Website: home-depot
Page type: customer-info-address
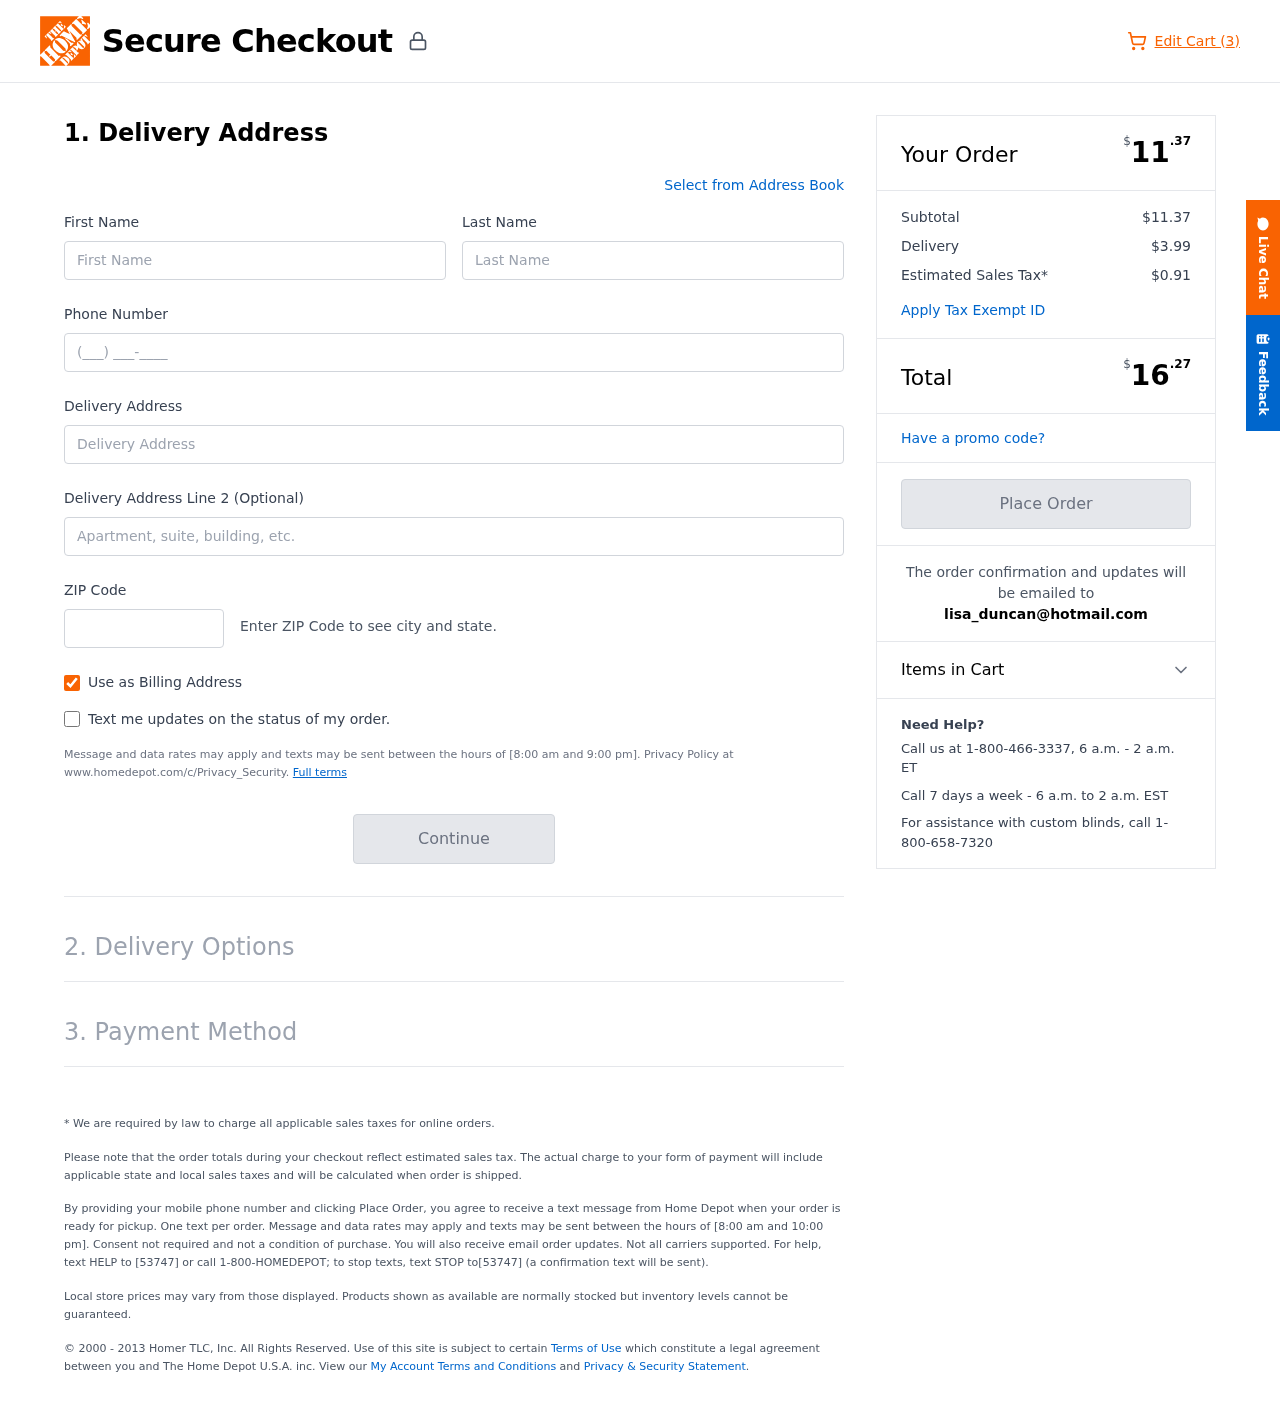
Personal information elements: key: PII_EMAIL
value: lisa_duncan@hotmail.com
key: PII_FIRSTNAME
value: Lisa
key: PII_LASTNAME
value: Duncan
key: PII_PHONE
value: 2903471178
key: PII_POSTCODE
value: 13991
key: PII_STREET
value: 84415 Compton Run Apt. 364
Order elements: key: ORDER_NUM_ITEMS
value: Edit Cart (3)
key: ORDER_SUBTOTAL_HEADER
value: $11.37
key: ORDER_SUBTOTAL
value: $11.37
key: ORDER_SHIPPING_COST
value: $3.99
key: ORDER_TAX
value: $0.91
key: ORDER_TOTAL2
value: $16.27